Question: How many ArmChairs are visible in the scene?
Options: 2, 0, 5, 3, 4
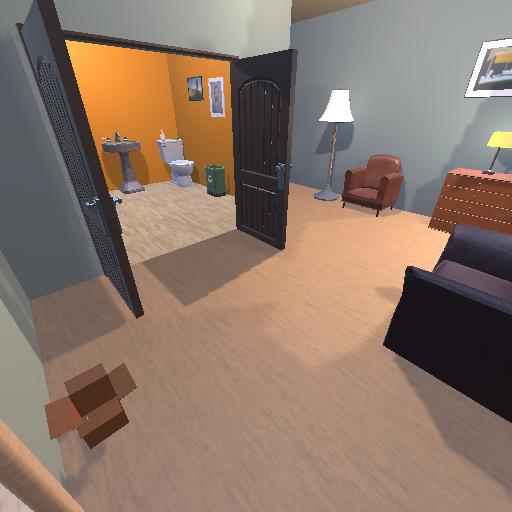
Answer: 2